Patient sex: M
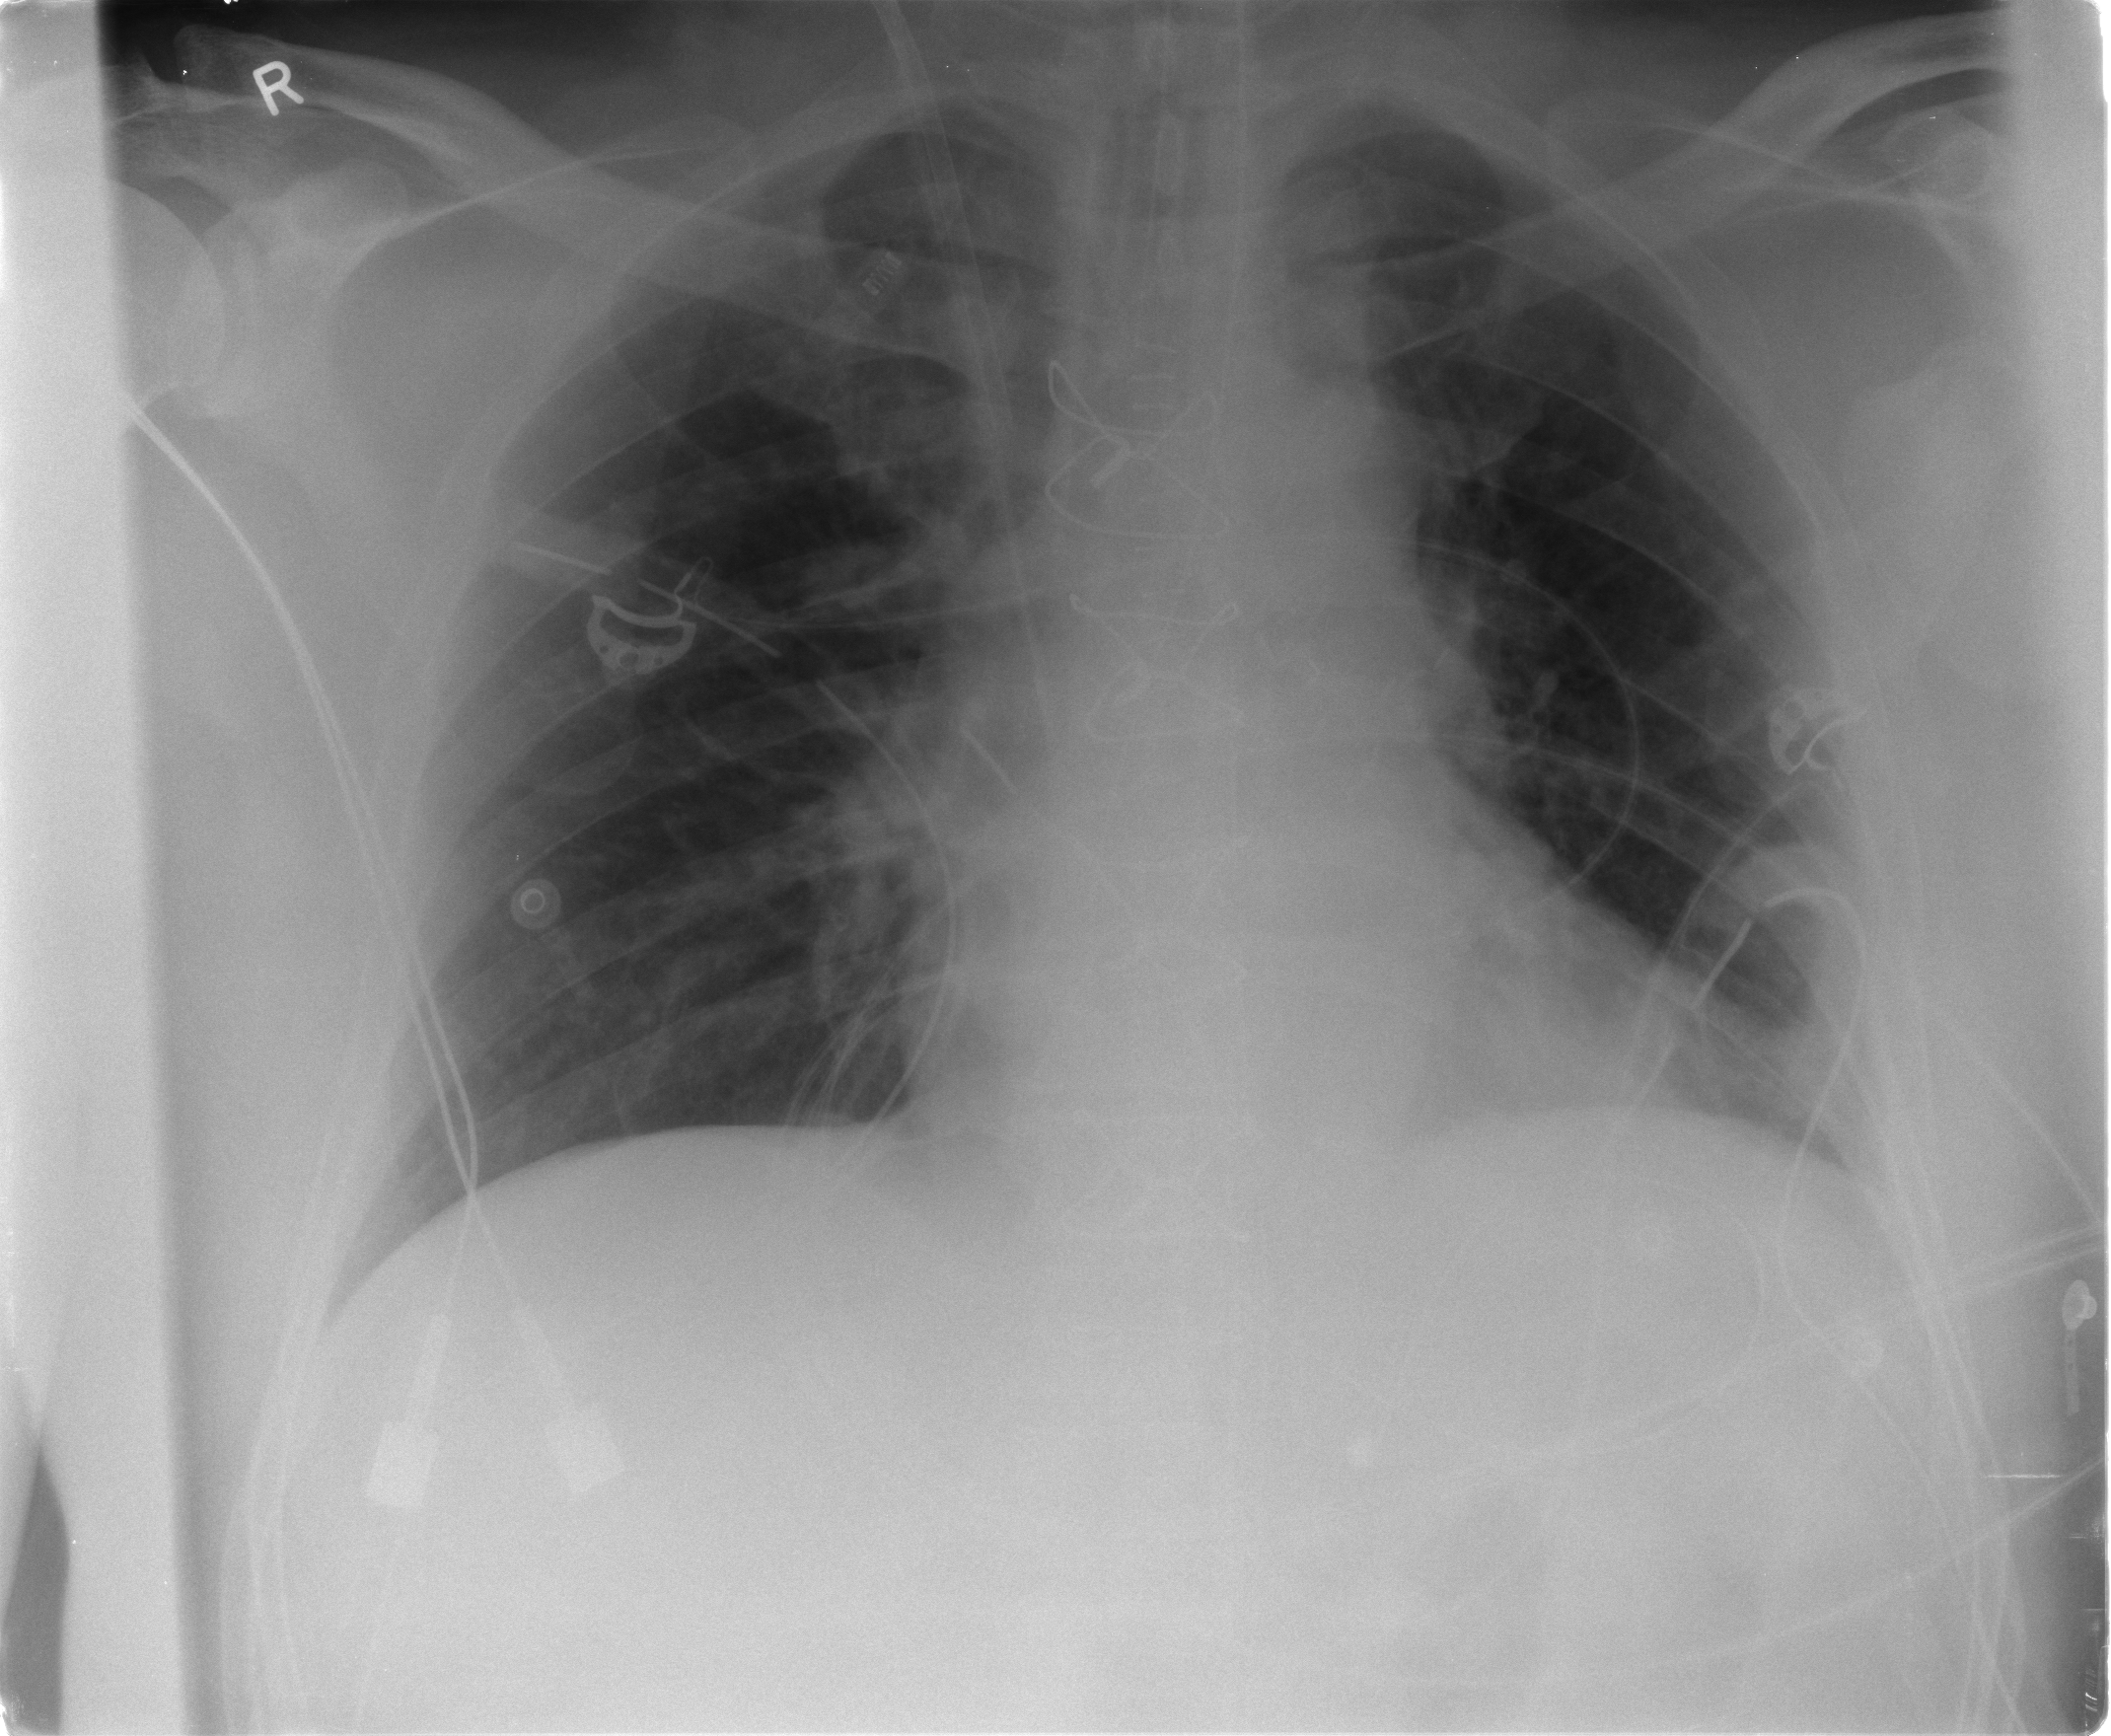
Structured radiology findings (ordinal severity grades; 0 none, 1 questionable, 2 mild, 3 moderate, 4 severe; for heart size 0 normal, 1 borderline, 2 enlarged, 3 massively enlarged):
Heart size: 0
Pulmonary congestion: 1
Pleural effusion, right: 0
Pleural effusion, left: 1
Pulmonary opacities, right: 0
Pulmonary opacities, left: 0
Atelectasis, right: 0
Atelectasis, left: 0